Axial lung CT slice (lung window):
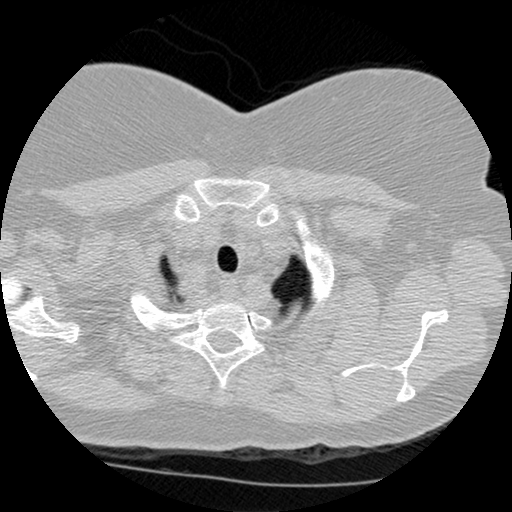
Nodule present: no